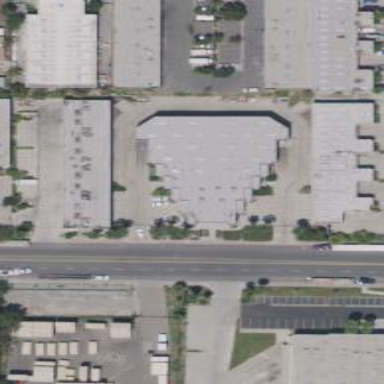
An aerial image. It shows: Industrial building.